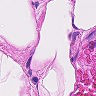
Metastatic tissue present: no